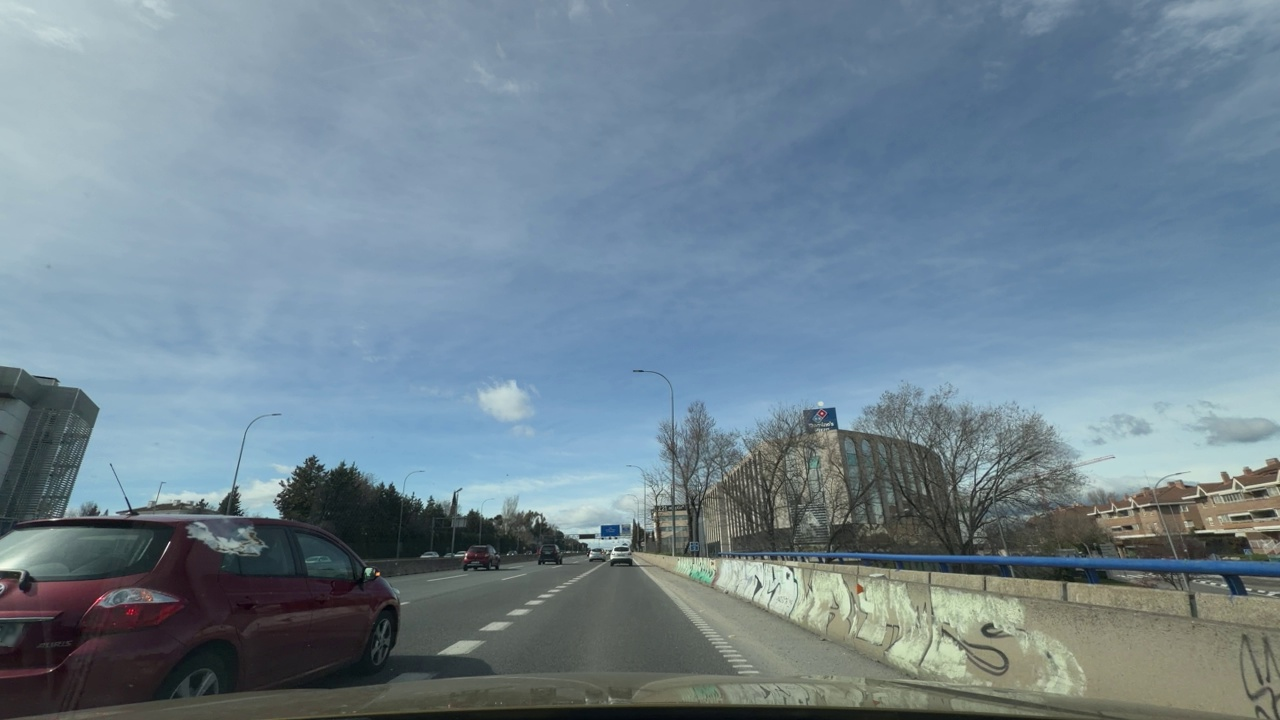
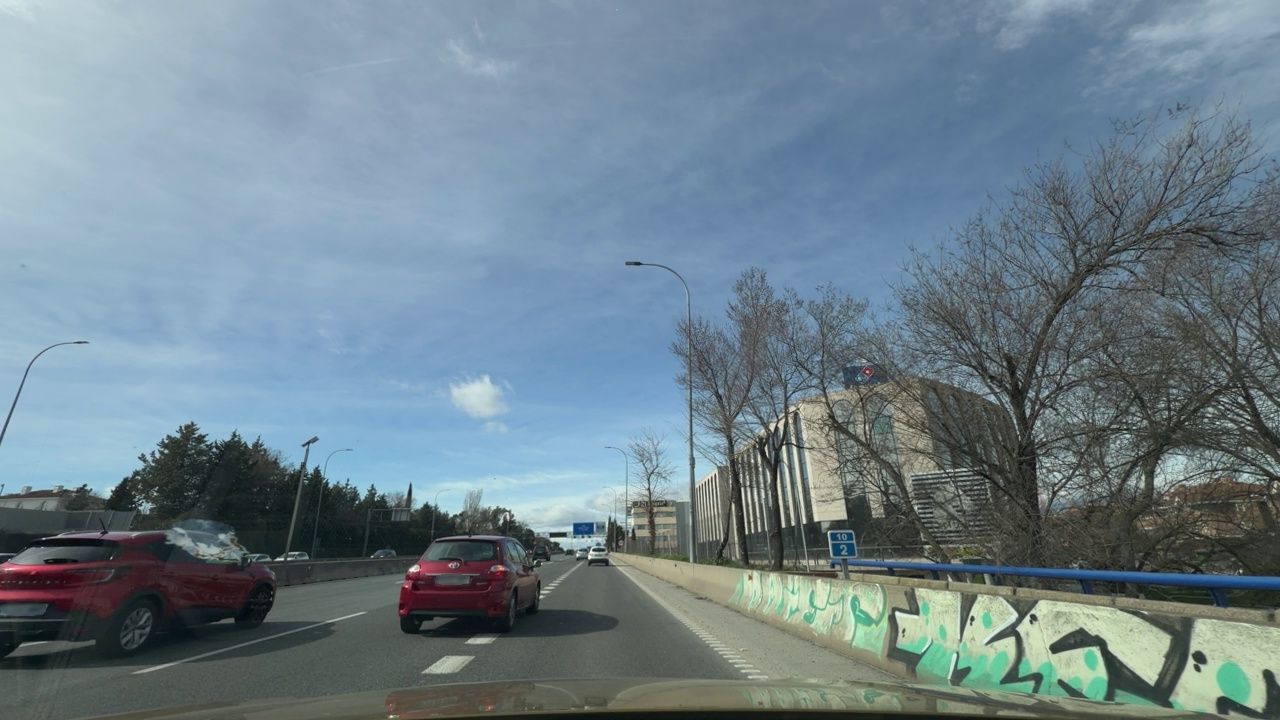
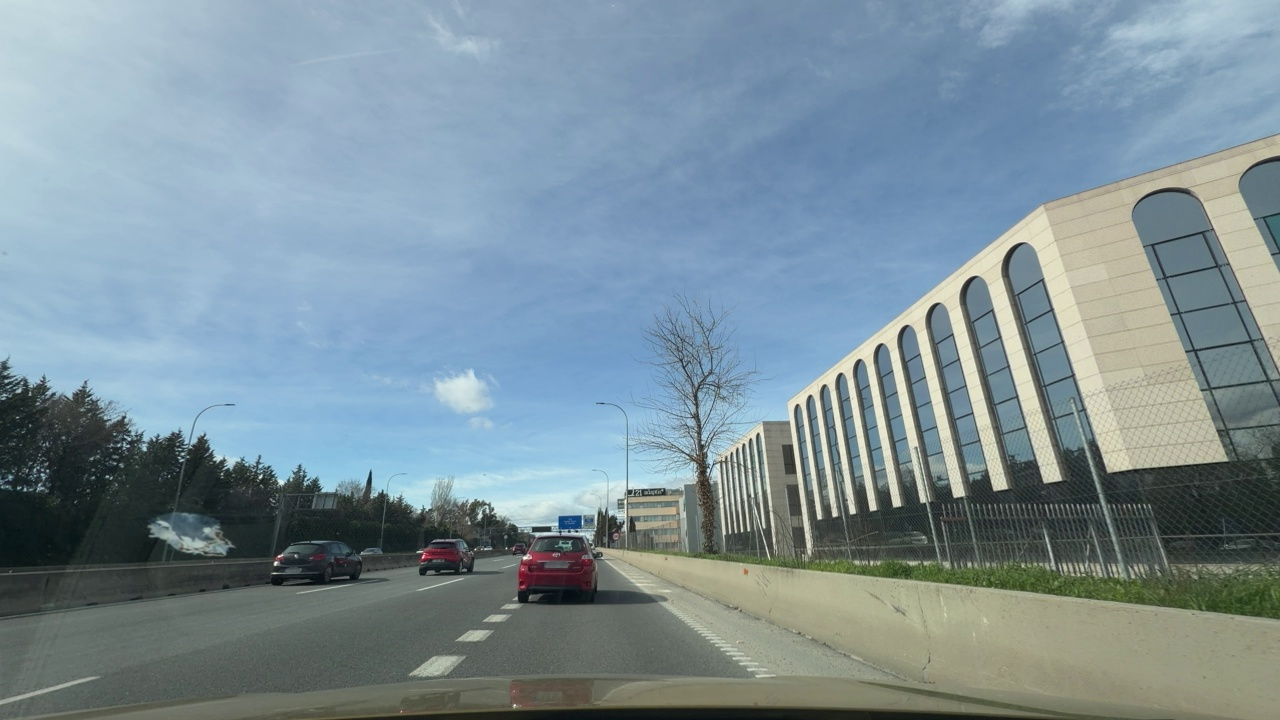
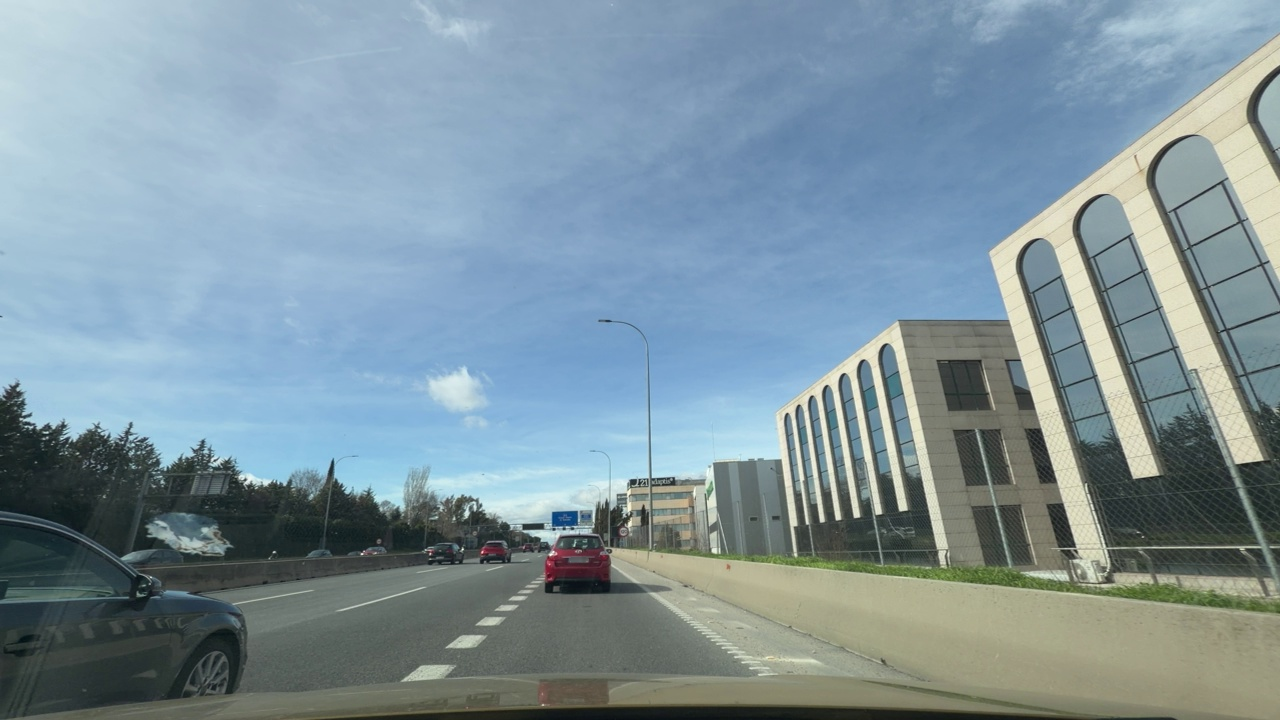
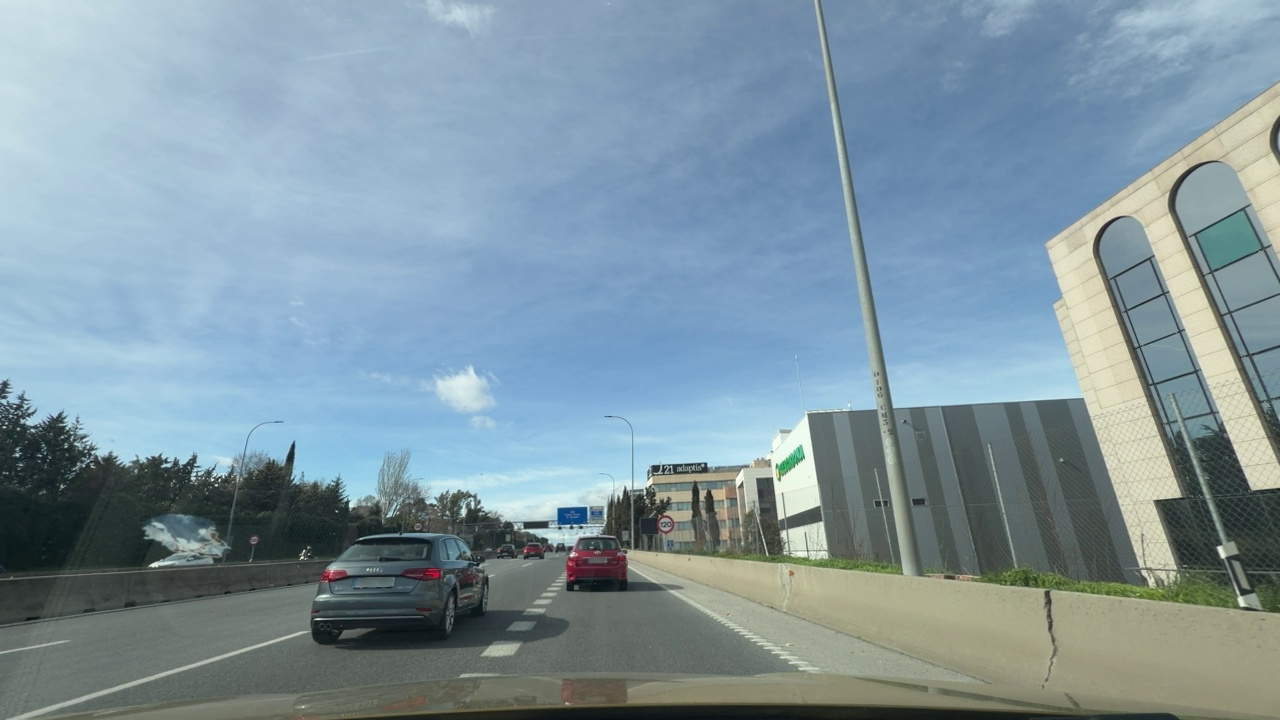
Situation: Cut in
Question: Is a vehicle from an adjacent lane moving into the ego lane?
Answer: Yes
Reasoning: There is a red car moving from the left into the ego car's lane

Situation: Cut in
Question: Has a vehicle merged into the ego lane directly ahead of the ego vehicle without any intermediate vehicle?
Answer: Yes
Reasoning: A red vehicle has entered the ego lane directly ahead with no vehicle in between

Situation: Cut in
Question: Is the ego vehicle currently inside a roundabout?
Answer: No
Reasoning: The ego vehicle is not inside a roundabout nor near one

Situation: Cut in
Question: Is the ego vehicle currently within an intersection?
Answer: No
Reasoning: There are no signs indicating the ego vehicle is currently within an intersection

Situation: Cut in
Question: Is any vehicle partially overlapping the lane boundary markings of the ego lane?
Answer: Yes
Reasoning: A red vehicle is positioned partially over the dashed line on the left side of the ego lane.